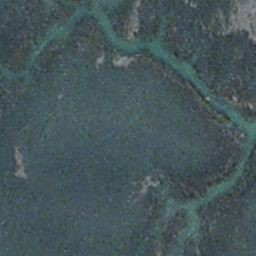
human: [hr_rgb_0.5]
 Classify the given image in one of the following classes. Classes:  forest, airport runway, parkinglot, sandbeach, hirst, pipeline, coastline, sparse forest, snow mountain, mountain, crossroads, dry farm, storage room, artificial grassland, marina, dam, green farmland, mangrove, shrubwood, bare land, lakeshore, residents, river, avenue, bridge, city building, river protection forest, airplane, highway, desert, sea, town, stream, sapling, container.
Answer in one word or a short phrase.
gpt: stream